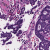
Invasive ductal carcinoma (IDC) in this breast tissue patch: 0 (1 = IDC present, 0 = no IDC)